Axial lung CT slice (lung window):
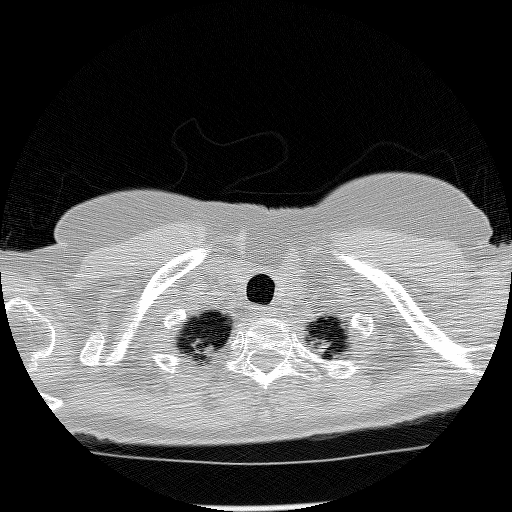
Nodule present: no